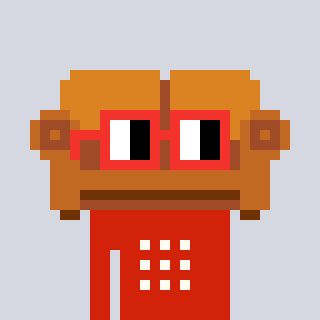
a pixel art character with square red glasses, a couch-shaped head and a red-colored body on a cool background